Question: I am looking for some advice on what might be causing a problem with the CPU in my IOS application.
The app will run great and then after a while the CPU will spike and stay high. I use a UICollectionView to display horizontal thumbnails that are generated and edited using threads. The spike seems to happen when I use the UICollectionView and scroll the images.
I have posted a screenshot of instruments with the issue and the code below is what I use to edit the images.

'''
dispatch_async(dispatch_get_global_queue(DISPATCH_QUEUE_PRIORITY_DEFAULT, 0), ^{
UIImage *imageWithEffect = [self editImage:[[self.activeEffectsArray objectAtIndex:index] objectAtIndex:0] ImageToEdit:self.thumbnailImage];
dispatch_async(dispatch_get_main_queue(), ^{
[imageViewWithEffect setImage:imageWithEffect];
[activityIndicator removeFromSuperview];
[[self.activeEffectsArray objectAtIndex:index] insertObject:imageWithEffect atIndex:2];
});
});
- (UIImage *)editImage:(NSString *)effectName ImageToEdit:(UIImage *)tmpImage {
EffectBigApple *effectBigApple = [[EffectBigApple alloc] init];
if([effectName isEqualToString:@"BigApple 1"]){
return [effectBigApple processImage:tmpImage filterType:@"BigApple 1" sliderValue:1 type:nil];
}
if([effectName isEqualToString:@"BigApple 2"]){
return [effectBigApple processImage:tmpImage filterType:@"BigApple 2" sliderValue:1 type:nil];
}
if([effectName isEqualToString:@"BigApple 3"]){
return [effectBigApple processImage:tmpImage filterType:@"BigApple 3" sliderValue:1 type:nil];
}
if([effectName isEqualToString:@"BigApple 4"]){
return [effectBigApple processImage:tmpImage filterType:@"BigApple 4" sliderValue:1 type:nil];
}
return nil;
}
'''
It may be another section of code that is causing it but I am not sure?
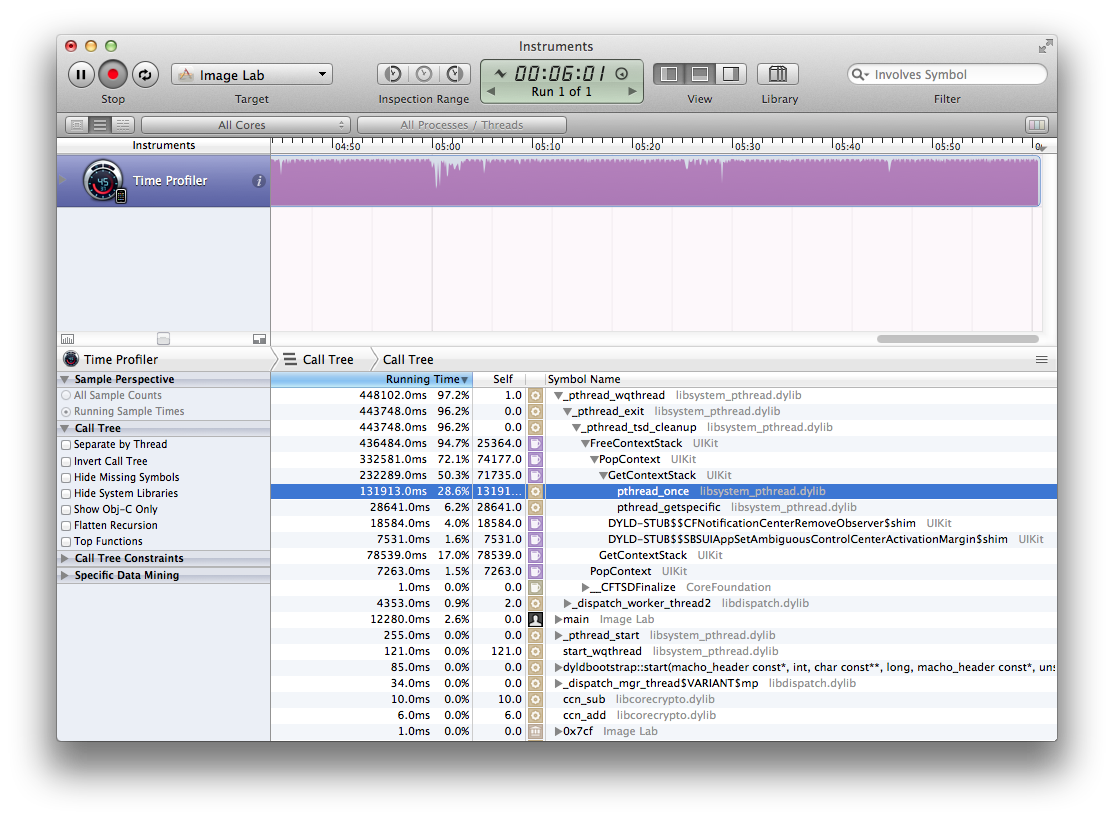
Answer: You're not providing enough info for us to help you.
In general you want to avoid any "heavy lifting" when scrolling a new table view/collection view cell into view. You want a scheme where you display a placeholder image, queue the processing to a background queue, and update the results when they are complete.
Equally importantly, you want to cache the results so you only process each image once. If the user scrolls down, then scrolls back, you should find the already-procesed images in your image cache and use those. In-memory caching is fastest, but even caching the processed images to disk will likely make for a dramatic speed improvement.
Having your CPU use go very high when you start a bunch of background processing is quite normal, and not necessarily a problem. You just need to make sure that the background processing doesn't make the user interface laggy. Assuming you have a good system for queuing your image processing to a background queue and caching displaying the processed images once they are ready, you might need to dial back the priority on your processing queue to the next lower priority, DISPATCH_QUEUE_PRIORITY_LOW. That will give higher preference to user interaction, and slow down the image processing.
If I remember correctly the CPU use maxes out at 100 x the number of cores on your device. So if you are using a 2-core iPhone 4s, max CPU is 200.